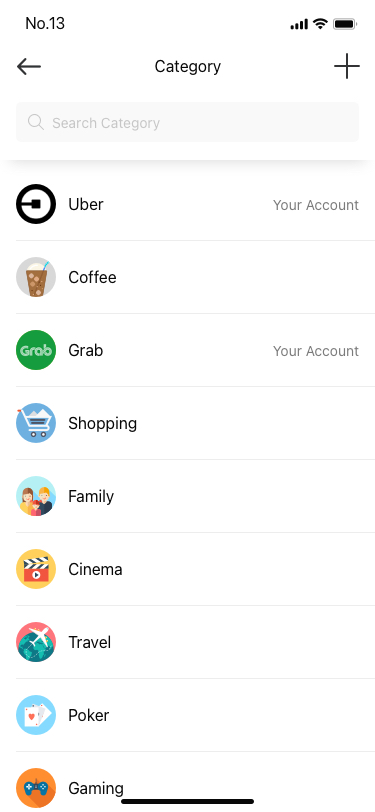
Text in this UI design:
Uber
Your Account
Family
Grab
Your Account
Travel
Coffee
Cinema
Shopping
Poker
Gaming
Category
Search Category